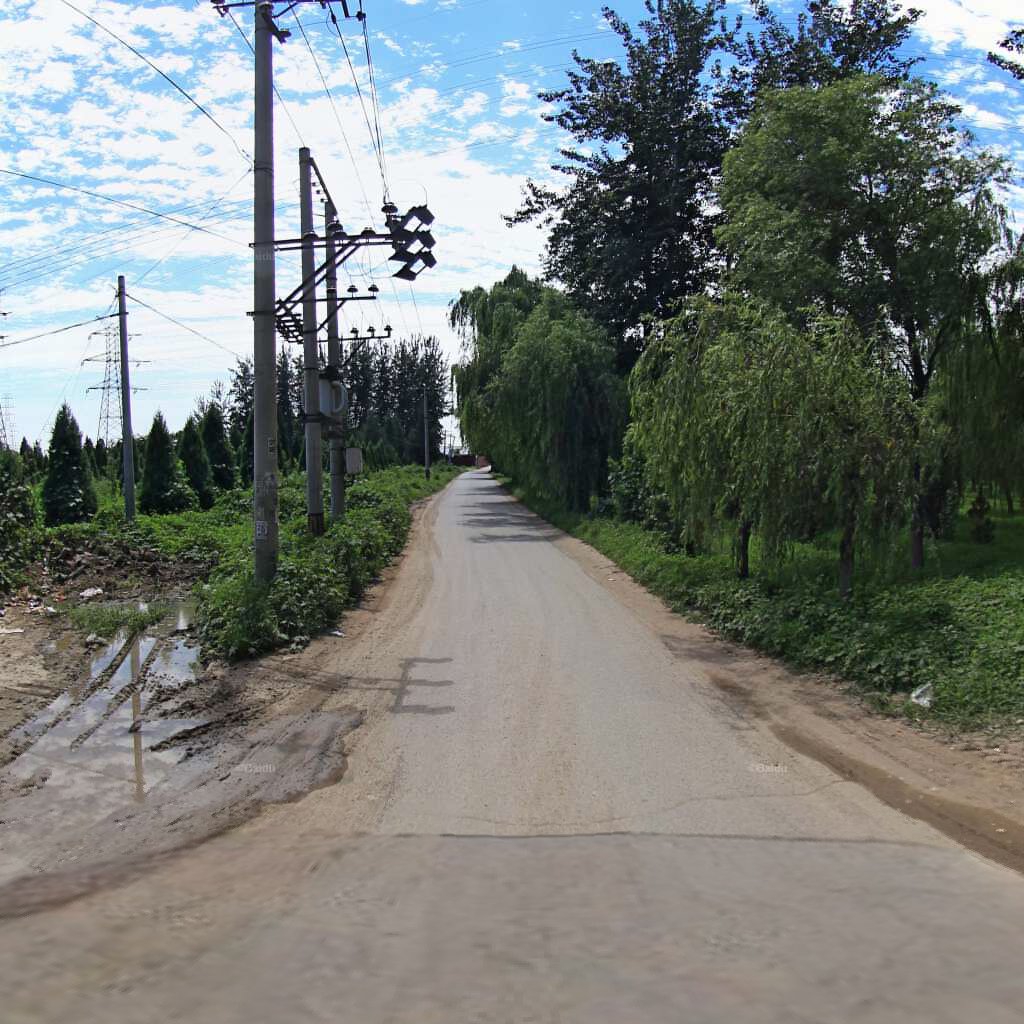
Region: Haidian
Road damage annotations: transverse crack